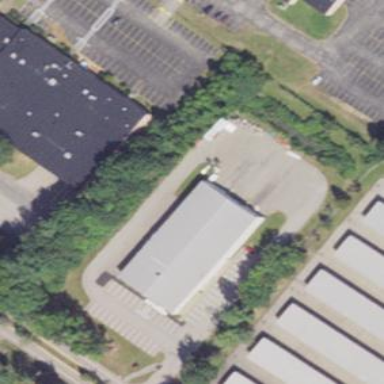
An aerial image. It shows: Commercial building that serves as trade shop.